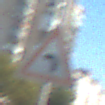
Verkehrszeichen: KurveLinks
Umgebung: Outdoor, Urban
Tageszeit: Midday
Wetter: Clear
Licht: Natural
Jahreszeit: NotSpecified
Kontrast: HighContrast